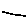
Label: line